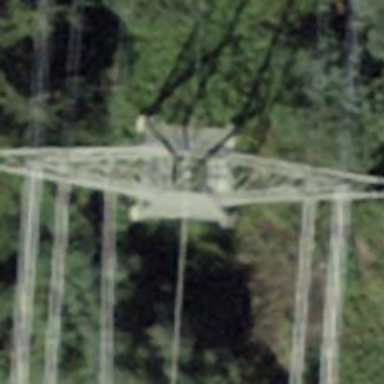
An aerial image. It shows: Towering power structure.